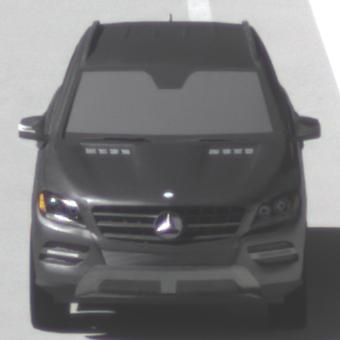
Make: Mercedes-Benz
Model: ML 350
Detailed model: M-Class (166)
Model produced from: 2011/11
Model produced until: 2014/10
Doors: 5
Color: gray
Road condition: dry road
Daytime: midday
Contrast: high contrast